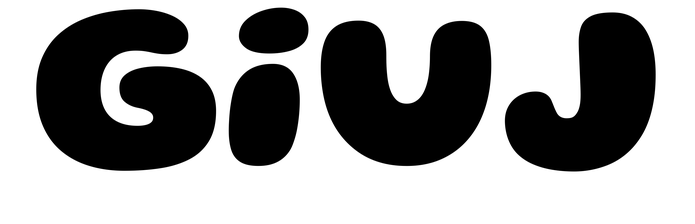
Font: Gluten_ExtraBold